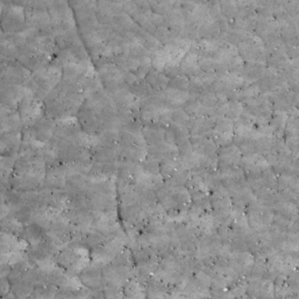
Label: non_frost